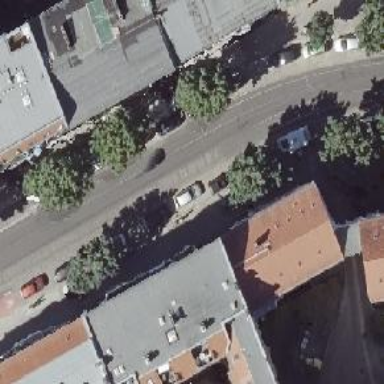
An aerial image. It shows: Residential road with asphalt surface. It has parallel parking lanes with sett surface on both sides.